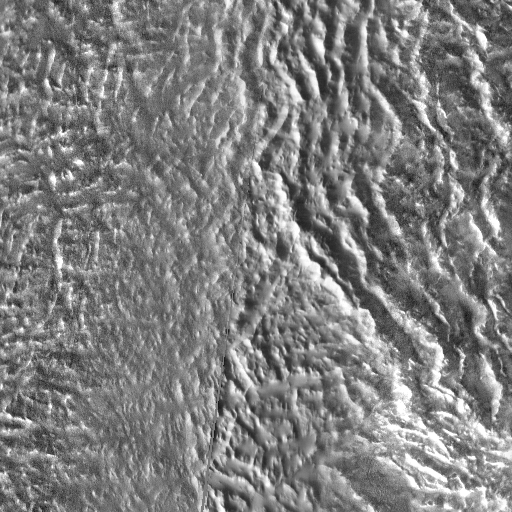
Crater classes present: Background